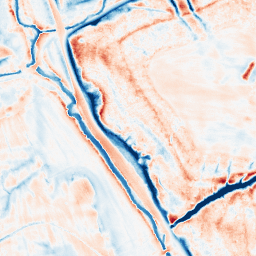
Category: trend_removal
Decomposition family: local_polynomial
Decomposition parameters: window_size: 21
degree: 3
Upsampling method: sinc_hamming
Upsampling parameters: scale: 4
kernel_size: 16
Upsampling scale: 4